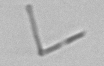
Label: Nanoneis